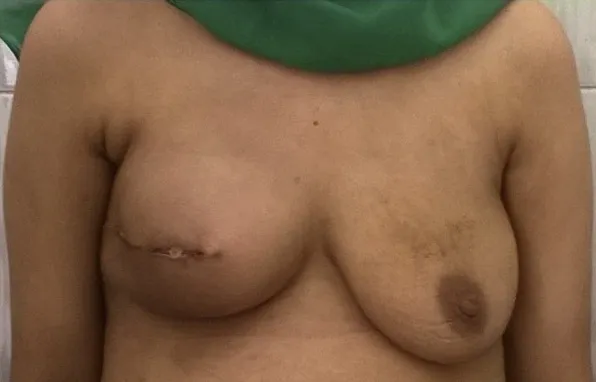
Postoperative picture.
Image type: medical_photograph (other_medical_photograph)